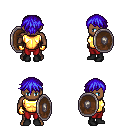
a pixel art fantasy rpg character, male body template, human, dark skin, gold chest armor, red pants, blue short bangs hairstyle, gold gloves, black shoes, shield, four views (front, back, left, right), 2x2 character sprite sheet, small pixel art, hard edges, no anti-aliasing